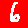
Digit: 6